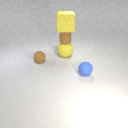
large yellow rubber sphere below large yellow rubber cube